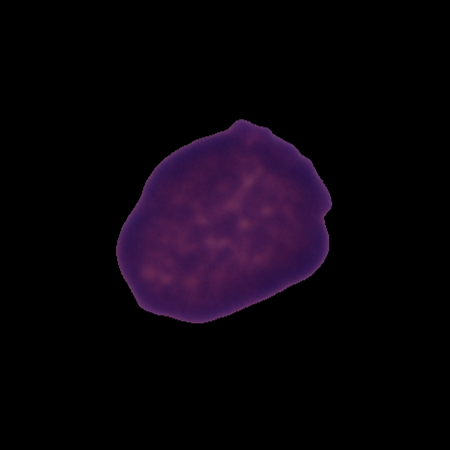
Label: cancer